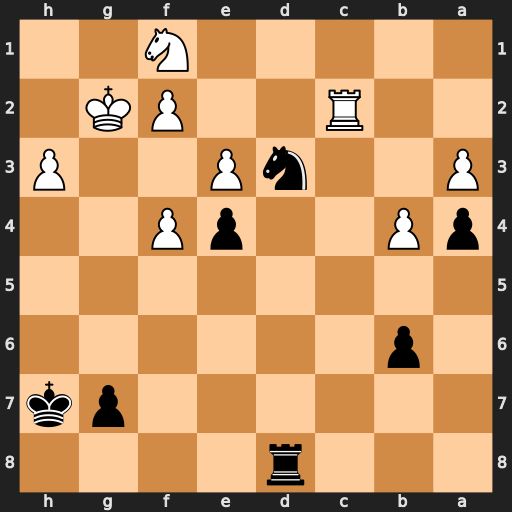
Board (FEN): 3r4/6pk/1p6/8/pP2pP2/P2nP2P/2R2PK1/5N2
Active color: b
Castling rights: -
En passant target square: -
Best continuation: Ne1+ Kh2 Nxc2